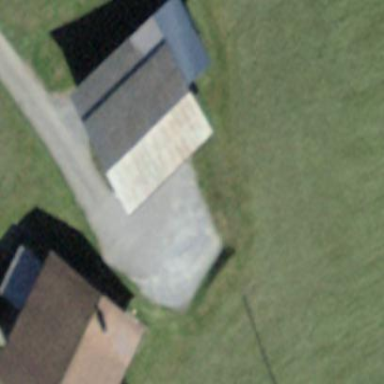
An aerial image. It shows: Barn.